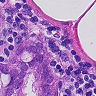
Metastatic tissue present: yes